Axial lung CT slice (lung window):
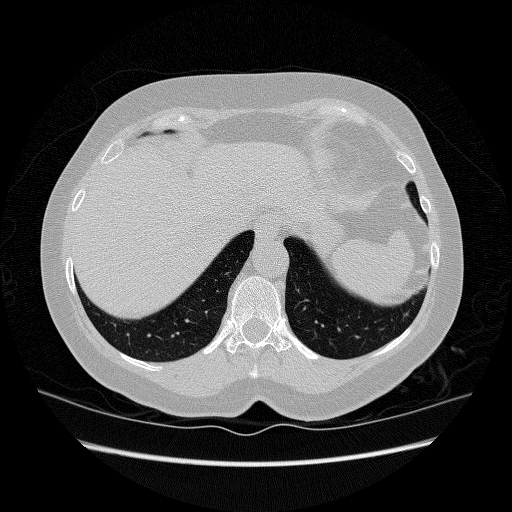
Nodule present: no